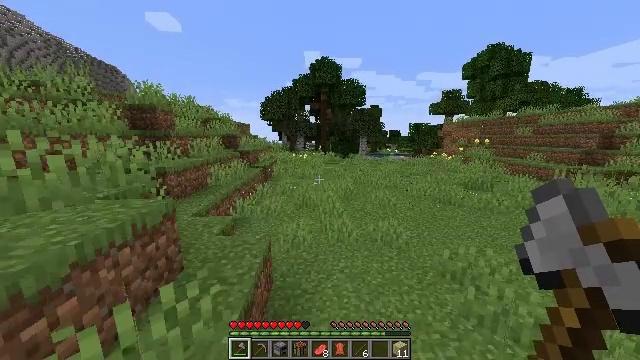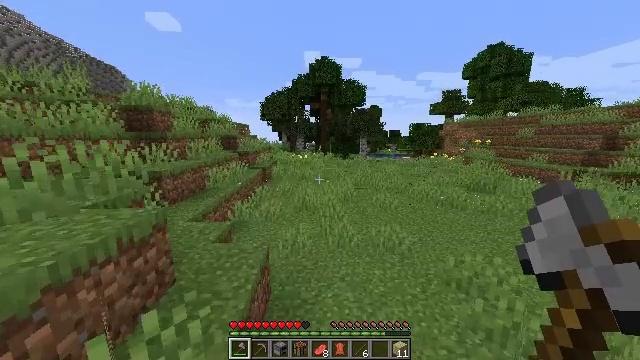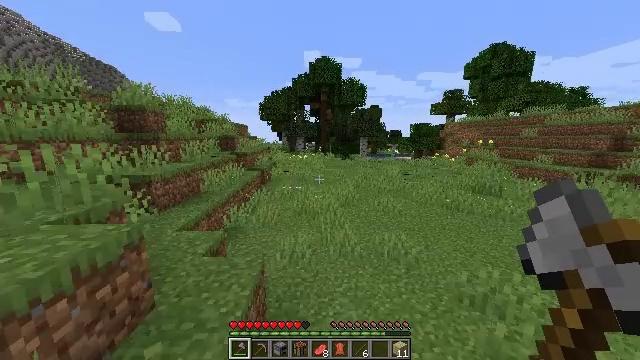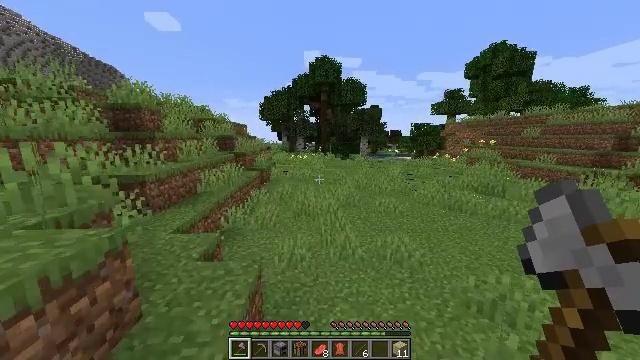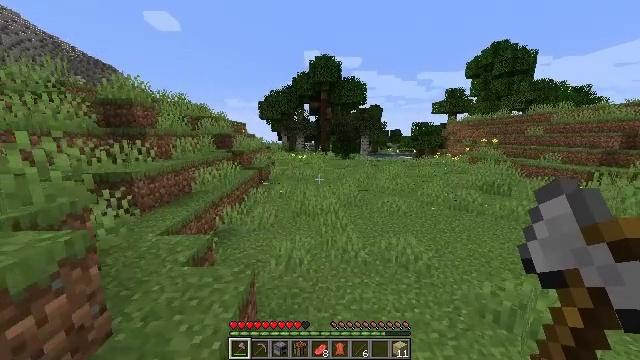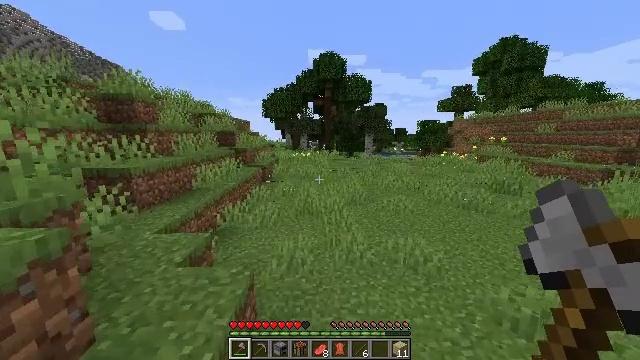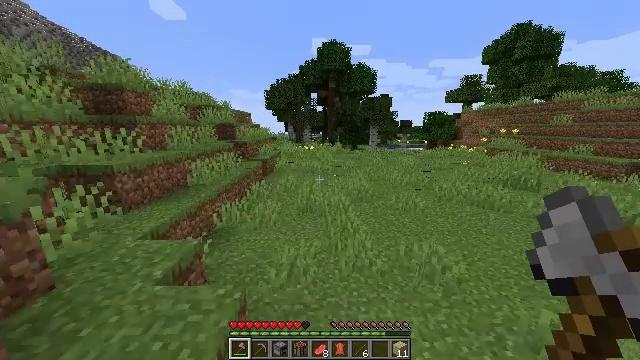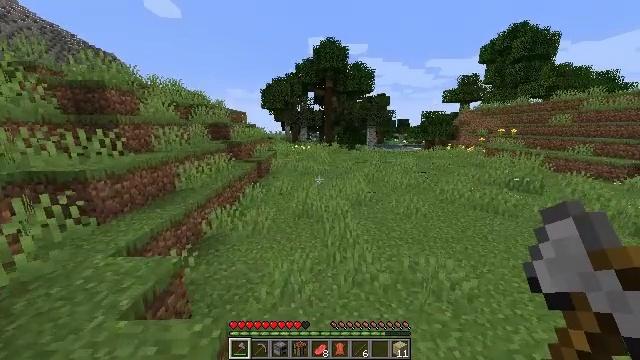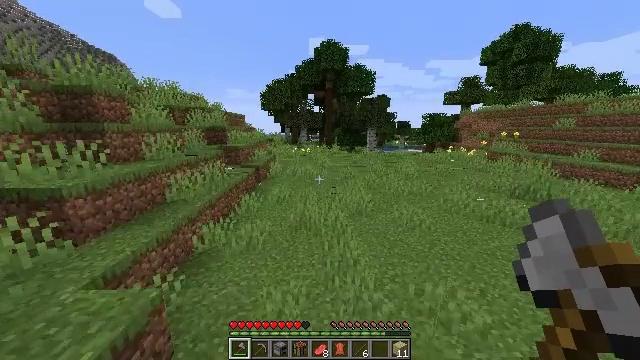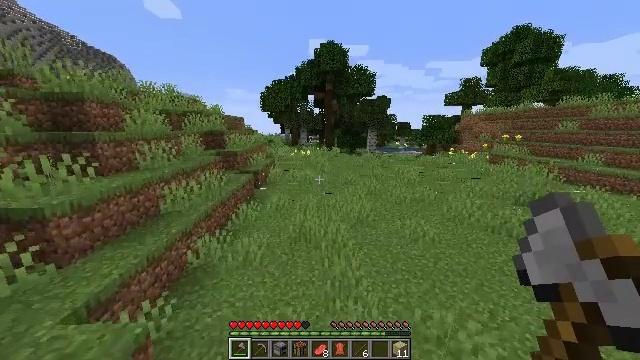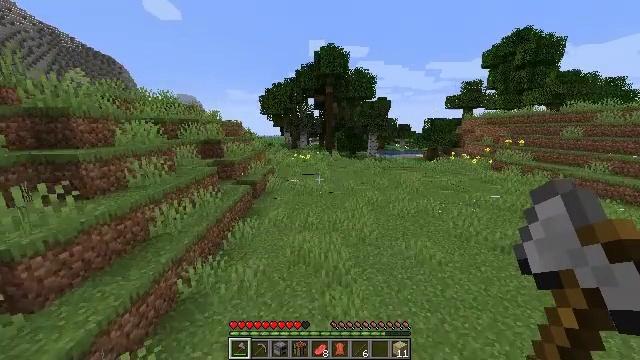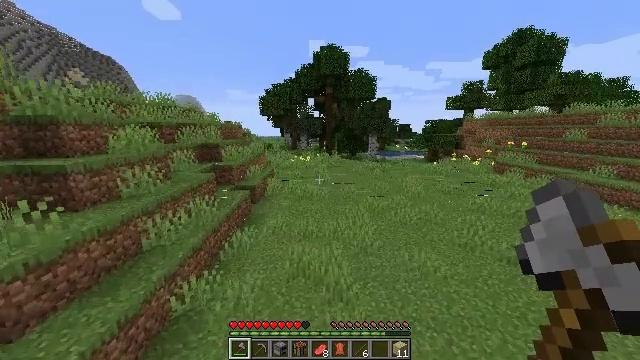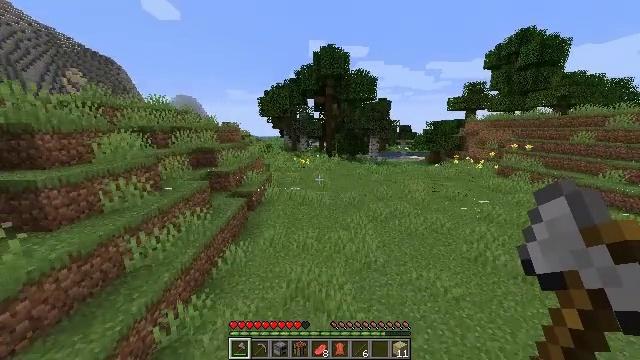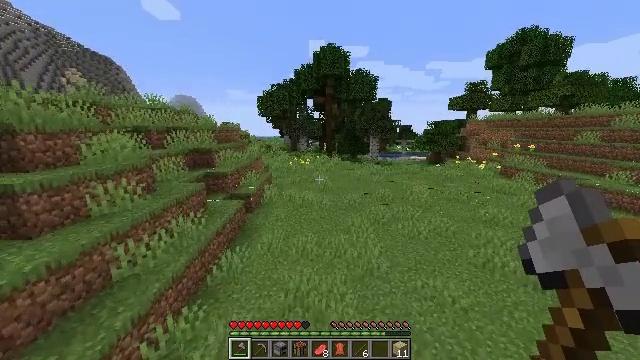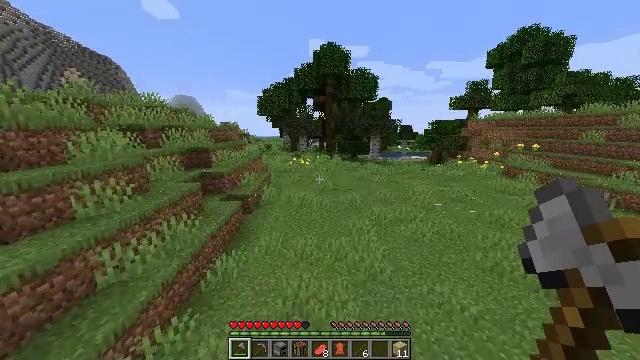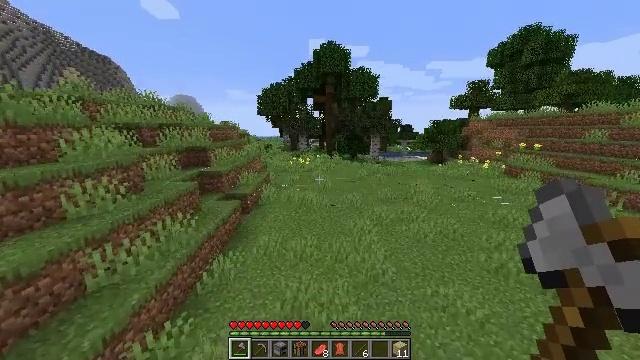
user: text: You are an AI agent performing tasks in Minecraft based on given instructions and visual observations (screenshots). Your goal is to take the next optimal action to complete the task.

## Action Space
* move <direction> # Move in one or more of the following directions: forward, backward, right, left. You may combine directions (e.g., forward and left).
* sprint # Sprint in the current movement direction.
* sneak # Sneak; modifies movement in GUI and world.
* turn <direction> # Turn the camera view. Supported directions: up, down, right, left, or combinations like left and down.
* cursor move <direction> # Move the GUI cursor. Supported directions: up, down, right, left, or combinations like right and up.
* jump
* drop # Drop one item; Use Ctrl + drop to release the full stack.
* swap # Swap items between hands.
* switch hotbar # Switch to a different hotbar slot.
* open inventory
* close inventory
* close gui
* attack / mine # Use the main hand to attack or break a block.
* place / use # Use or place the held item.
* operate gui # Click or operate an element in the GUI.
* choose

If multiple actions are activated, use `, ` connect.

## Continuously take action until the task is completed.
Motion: motion action
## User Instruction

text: Remove a birch sapling from the inventory.
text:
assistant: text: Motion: move forward, sprint, jump
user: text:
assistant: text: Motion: move forward, sprint, jump
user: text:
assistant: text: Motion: move forward, sprint, jump
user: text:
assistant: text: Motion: move forward, sprint
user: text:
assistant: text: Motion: move forward, sprint, turn left
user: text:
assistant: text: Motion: move forward, sprint, turn down
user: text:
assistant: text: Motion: move forward, sprint
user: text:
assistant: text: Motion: move forward, sprint, jump
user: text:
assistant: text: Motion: move forward, sprint, jump
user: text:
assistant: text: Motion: move forward, sprint, jump
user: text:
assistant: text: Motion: move forward, sprint, jump
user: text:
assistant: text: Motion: move forward, sprint, jump
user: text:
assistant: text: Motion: move forward, sprint, jump
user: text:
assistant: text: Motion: move forward, sprint, jump
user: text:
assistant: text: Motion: move forward, sprint, jump
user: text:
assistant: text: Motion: move forward, sprint, jump
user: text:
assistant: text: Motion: move forward, sprint, jump
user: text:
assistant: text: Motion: move forward, sprint, jump
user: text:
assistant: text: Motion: move forward, sprint, jump
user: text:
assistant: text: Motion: move forward, sprint, jump
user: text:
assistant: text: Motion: move forward, sprint, jump
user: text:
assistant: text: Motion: move forward, sprint, jump
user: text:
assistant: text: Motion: move forward, sprint, jump
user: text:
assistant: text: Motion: move forward, sprint, jump
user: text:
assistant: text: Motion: move forward, sprint, jump
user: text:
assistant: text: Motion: move forward, sprint, jump
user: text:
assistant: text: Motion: move forward, sprint, jump
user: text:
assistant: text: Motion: move forward, sprint, jump
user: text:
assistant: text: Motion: move forward, sprint, jump
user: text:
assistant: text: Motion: move forward, sprint, jump